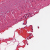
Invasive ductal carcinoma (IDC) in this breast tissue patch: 0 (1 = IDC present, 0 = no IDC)